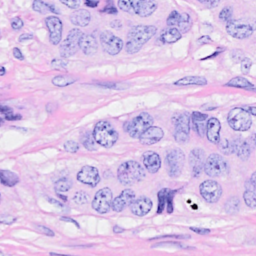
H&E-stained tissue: Breast